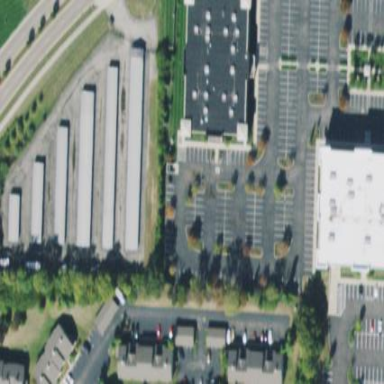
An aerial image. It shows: Storage rental shop.